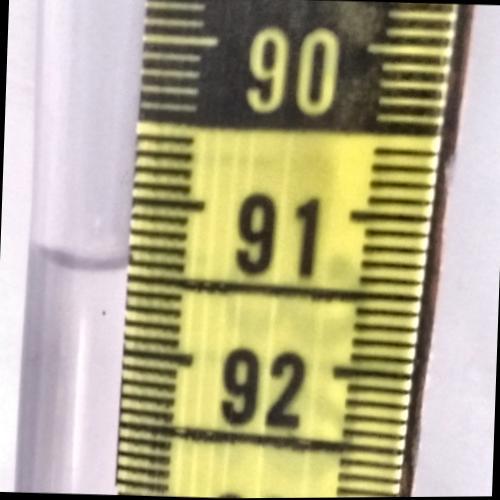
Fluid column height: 91.5 cm